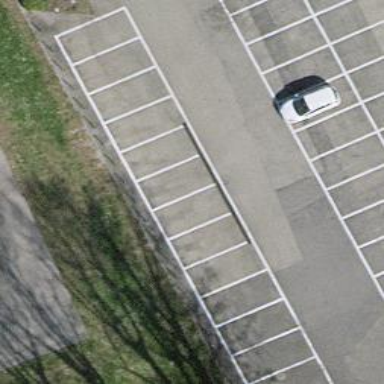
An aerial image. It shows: Bollard barrier.